Field crop: maize
Growth stage: 2
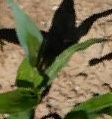
Species: maize